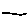
Label: line